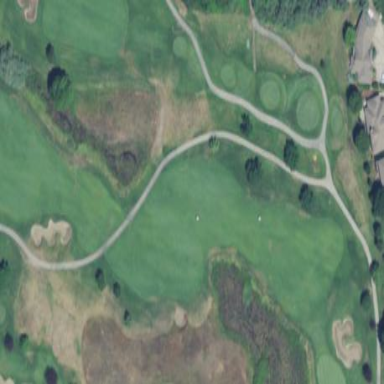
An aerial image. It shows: Scenic golf fairway.